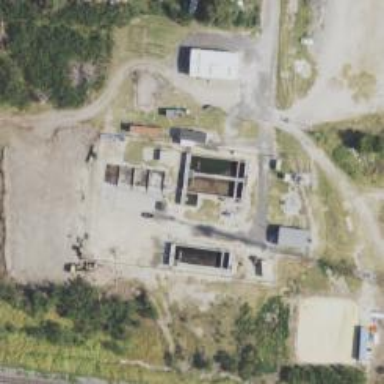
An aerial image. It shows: Animal shelter.